Question: I'm trying to implement the <URL>, it seems that the request is being directed to the current page rather than the 'src' of the iframe.
At first I was pretty sure that this isn't normal behavior, but then I realized that the iframe part of the page, and thought that's what was being represented. Regardless, the server is not receiving the request at the location represented by the iframe's src attribute. Can someone tell me why this is?
I've included a picture of the Dragonfly entry relating to the submission of the form to the iframe. Notice the "referer" header is the same as the request URL. I know it's the form submission being represented by this entry because of the Content-Type header.

The markup for the iframe and form is as follows:
iframe:
'''
<iframe id='uploadMediaIframe' name='uploadMediaIframe' src='ActionServlet'>
</iframe>
'''
form:
'''
<form id='exForm' class='exForms' method='post' target='uploadMediaIframe' enctype='multipart/form-data'>
<input id='regularUploadFormFileInput' class='regularUploadFormFileInputs' name='Filedata' type='file'/>
<input name='action' value='uploadEntryMedia' type='hidden'/>
<input name='type' value='picture' type='hidden'/>
</form>
'''
Any help would be appreciated. Thanks.
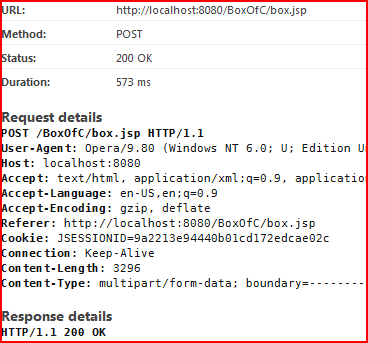
Answer: I think you are missing the action attribute of the form. it should be like this:
'''
<form id='exForm' class='exForms' action="posted_url" method='post' target='uploadMediaIframe' enctype='multipart/form-data'>
<input id='regularUploadFormFileInput' class='regularUploadFormFileInputs' name='Filedata' type='file'/>
<input name='action' value='uploadEntryMedia' type='hidden'/>
<input name='type' value='picture' type='hidden'/>
</form>
'''